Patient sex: F
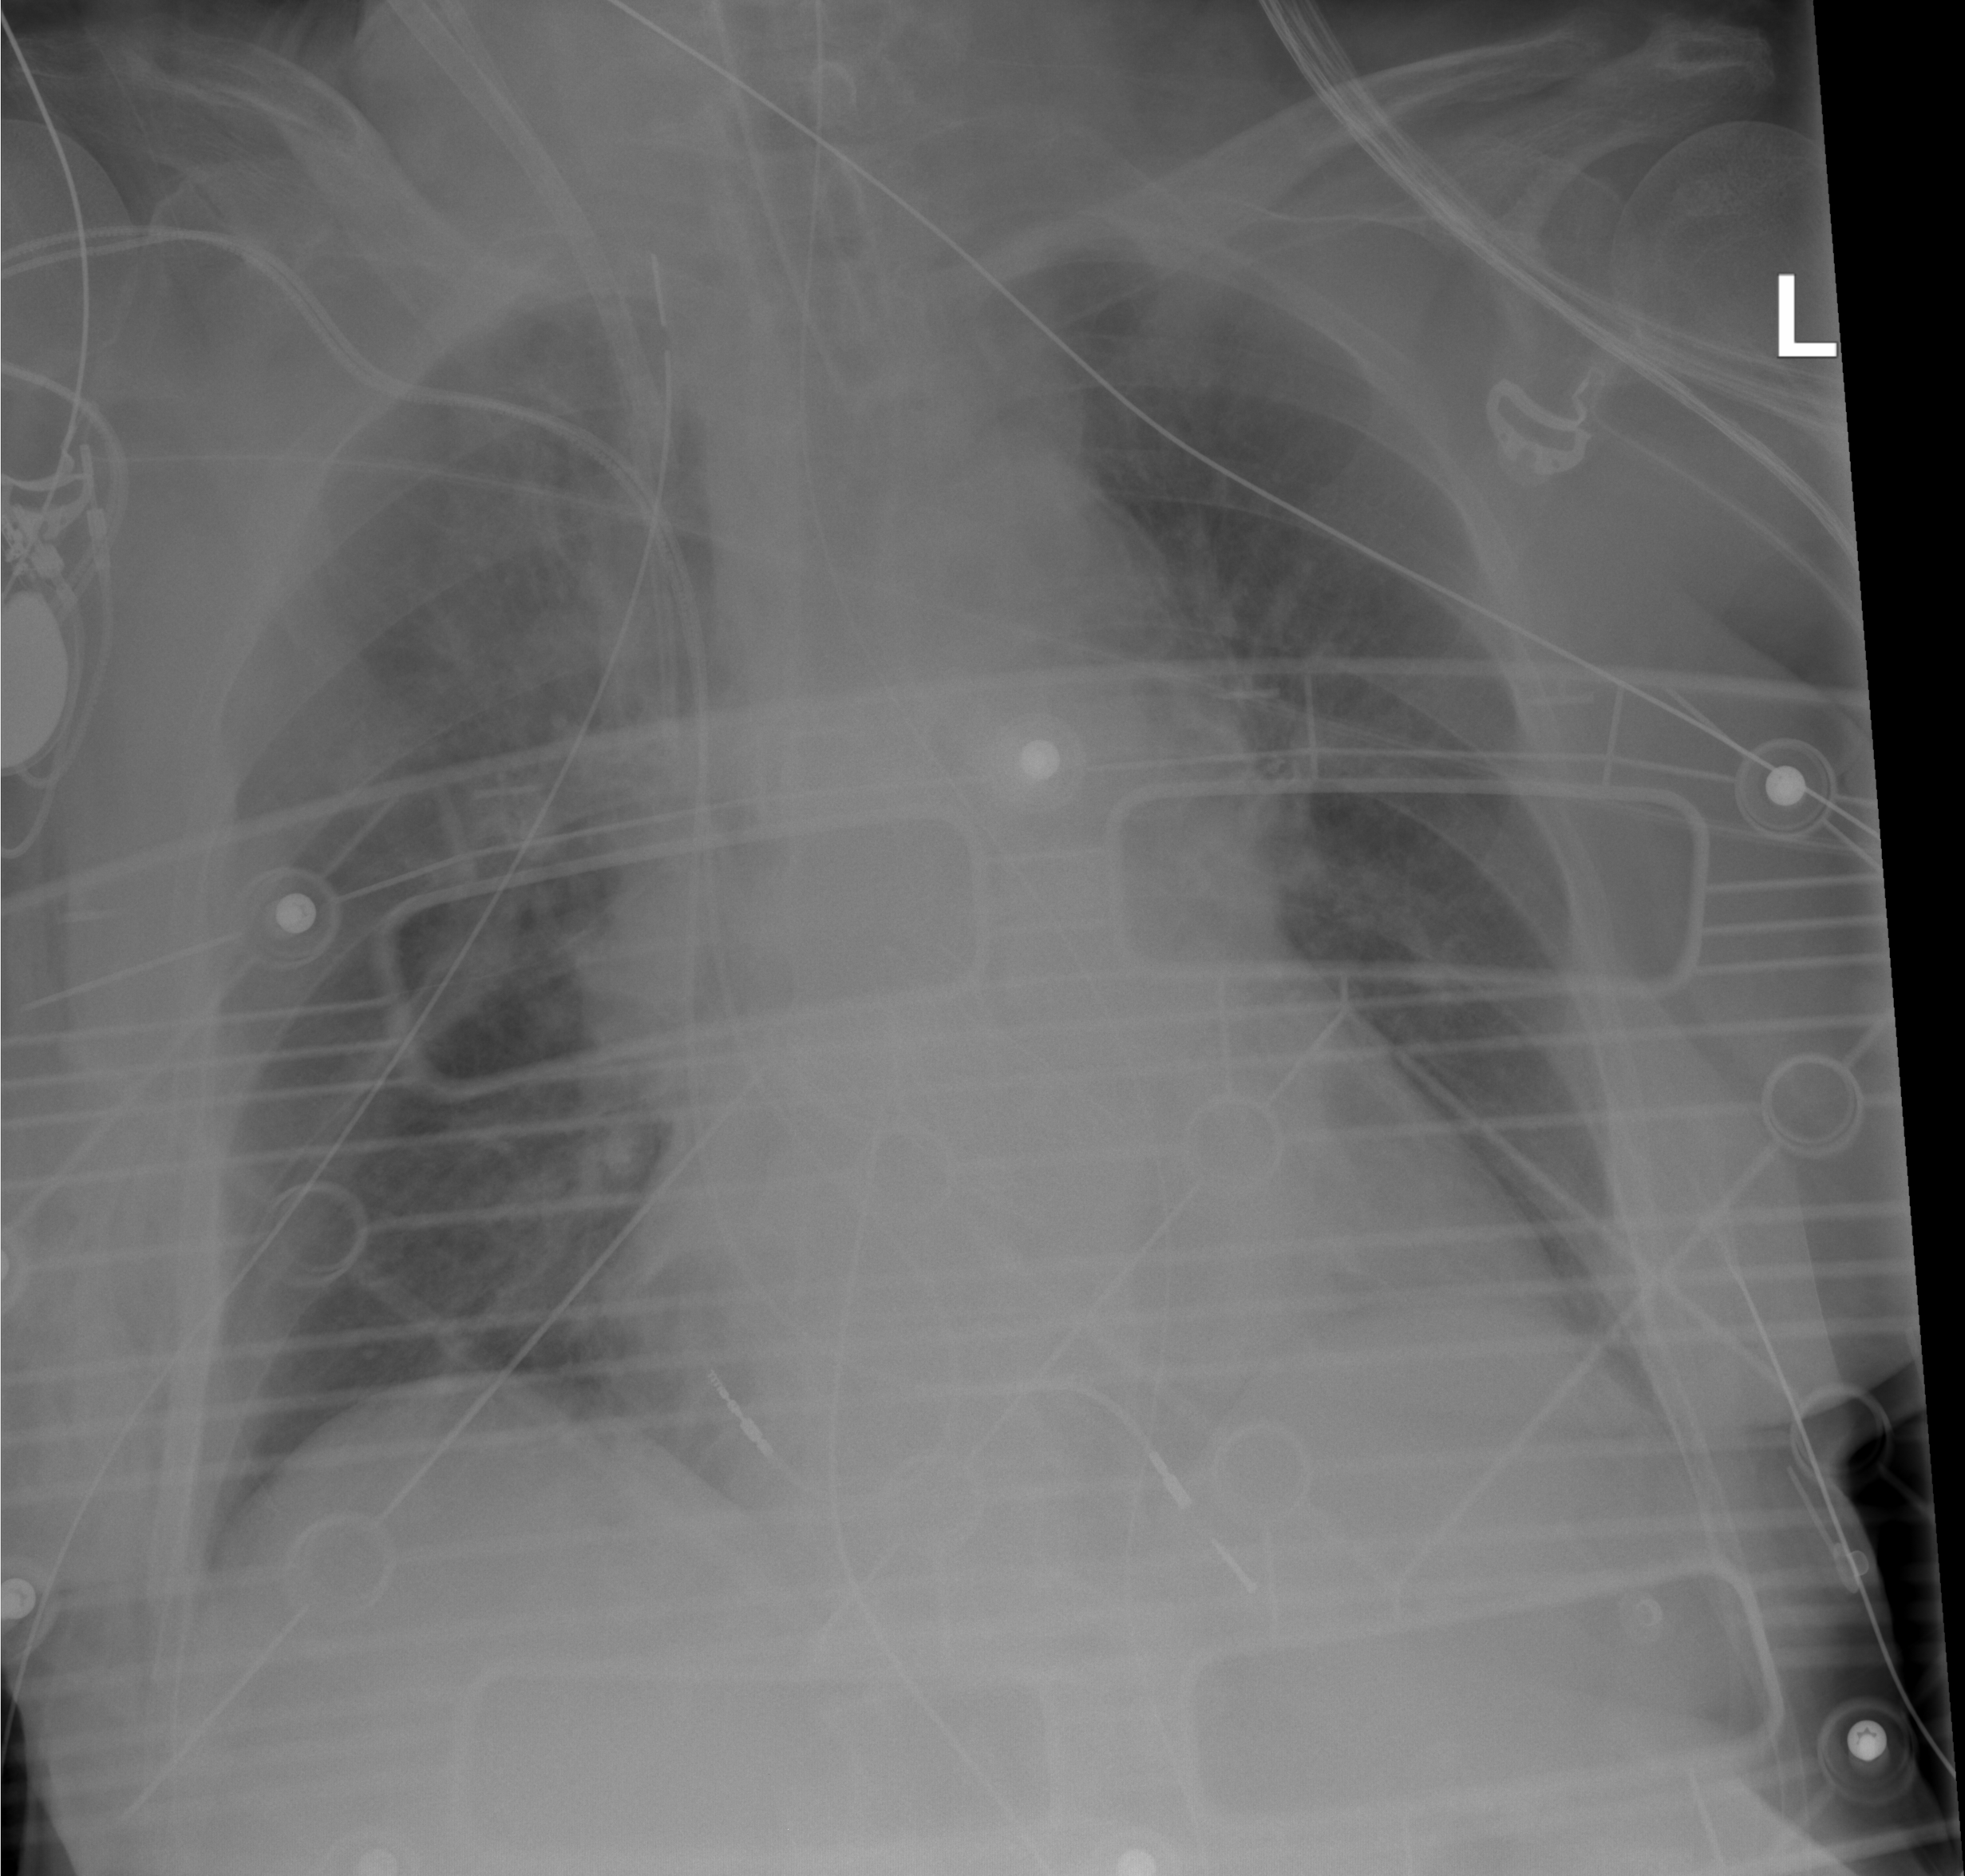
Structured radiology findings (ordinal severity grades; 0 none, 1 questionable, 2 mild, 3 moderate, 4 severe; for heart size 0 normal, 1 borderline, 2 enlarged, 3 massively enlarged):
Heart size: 2
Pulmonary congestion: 2
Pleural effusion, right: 0
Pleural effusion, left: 1
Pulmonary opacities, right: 0
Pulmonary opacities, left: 0
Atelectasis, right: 0
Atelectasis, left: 0